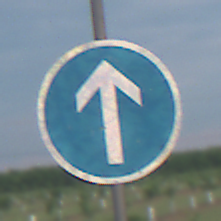
Verkehrszeichen: VorgeschriebeneFahrtrichtungGeradeaus
Umgebung: Outdoor, Nature
Tageszeit: SunriseSunset
Wetter: PartlyCloudy
Licht: Natural
Jahreszeit: NotSpecified
Kontrast: LowContrast